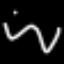
Label: squiggle